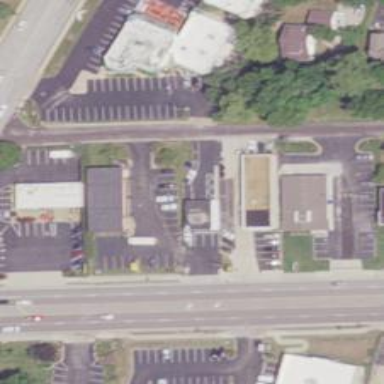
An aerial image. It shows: Commercial area.